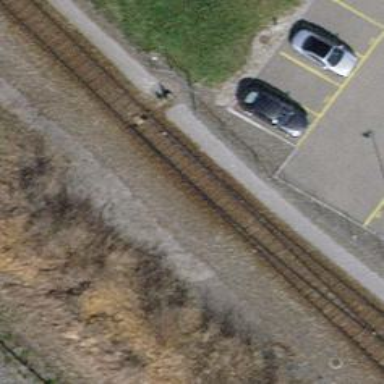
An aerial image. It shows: Railway switch.